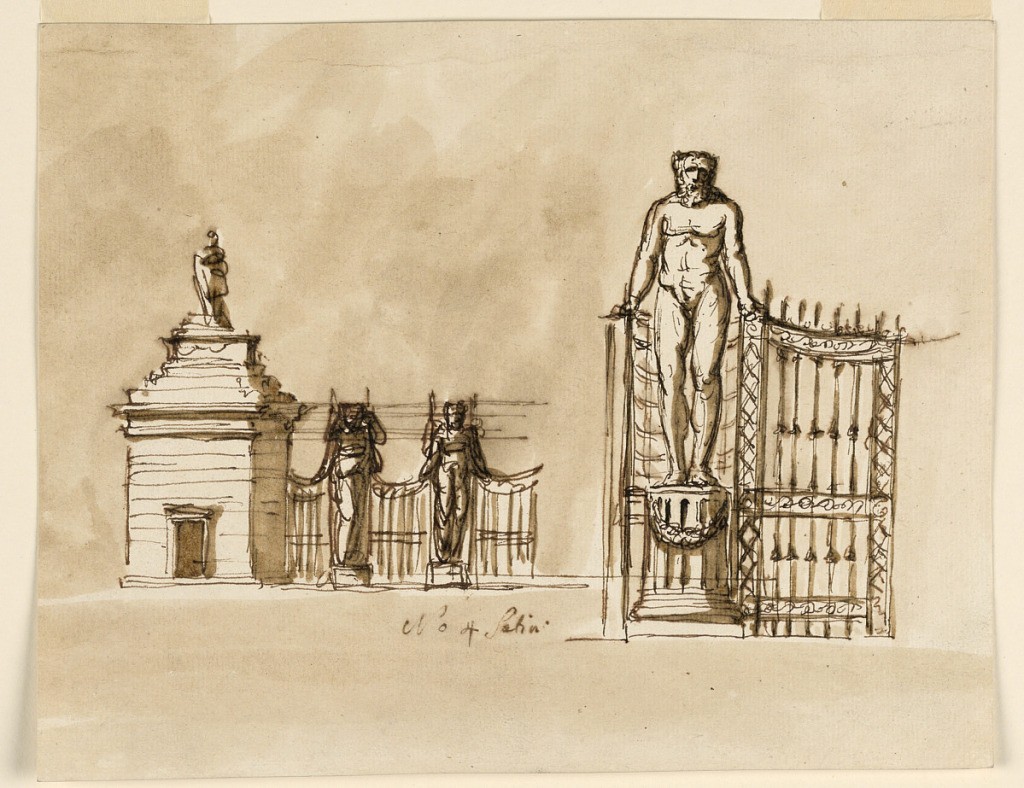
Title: Gateway
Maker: Giuseppe Barberi, Italian, 1746–1809
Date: ca. 1790
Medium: Pen and brown ink, brush and brown wash on off-white laid paper
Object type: Drawing
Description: A variation of the project 1938-88-1711; the gateway of a villa. At left, the left half is shown. The gaines are replaced by standing figures, Caption: No 4 Satiri". At right: detail study for one of the figures at the railing. A nude bearded man stands upon a round fluted pedestal, in front of a semi-circle of railing. Both hands, lowered, rest upon the corners of the door wings. The wing at the right is shown. It consists of two panels framed as in 1938-88-1714. In the center, the bars have a knob. Colored background.